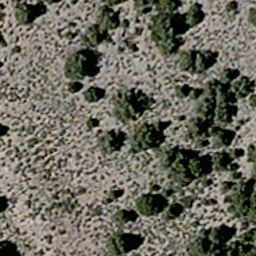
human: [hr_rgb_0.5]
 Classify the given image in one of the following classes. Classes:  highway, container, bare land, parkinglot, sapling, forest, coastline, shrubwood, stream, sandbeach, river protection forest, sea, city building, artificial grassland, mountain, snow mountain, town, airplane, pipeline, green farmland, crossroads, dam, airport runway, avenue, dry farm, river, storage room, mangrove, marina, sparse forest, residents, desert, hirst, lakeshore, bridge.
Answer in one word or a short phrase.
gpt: sparse forest